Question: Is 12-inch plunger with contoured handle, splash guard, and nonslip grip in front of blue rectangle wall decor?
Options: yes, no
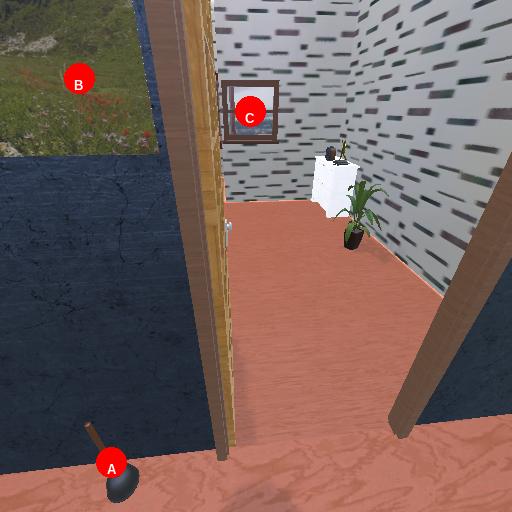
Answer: yes